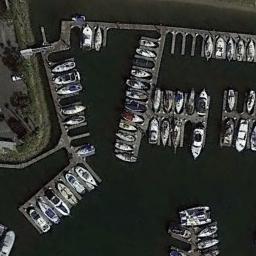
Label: harbor